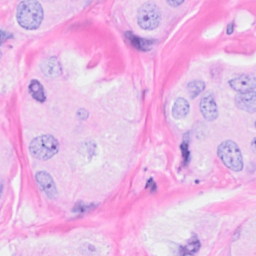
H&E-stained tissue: Breast